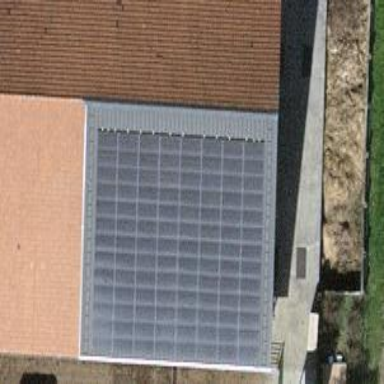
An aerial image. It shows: Solar photovoltaic panel generator.